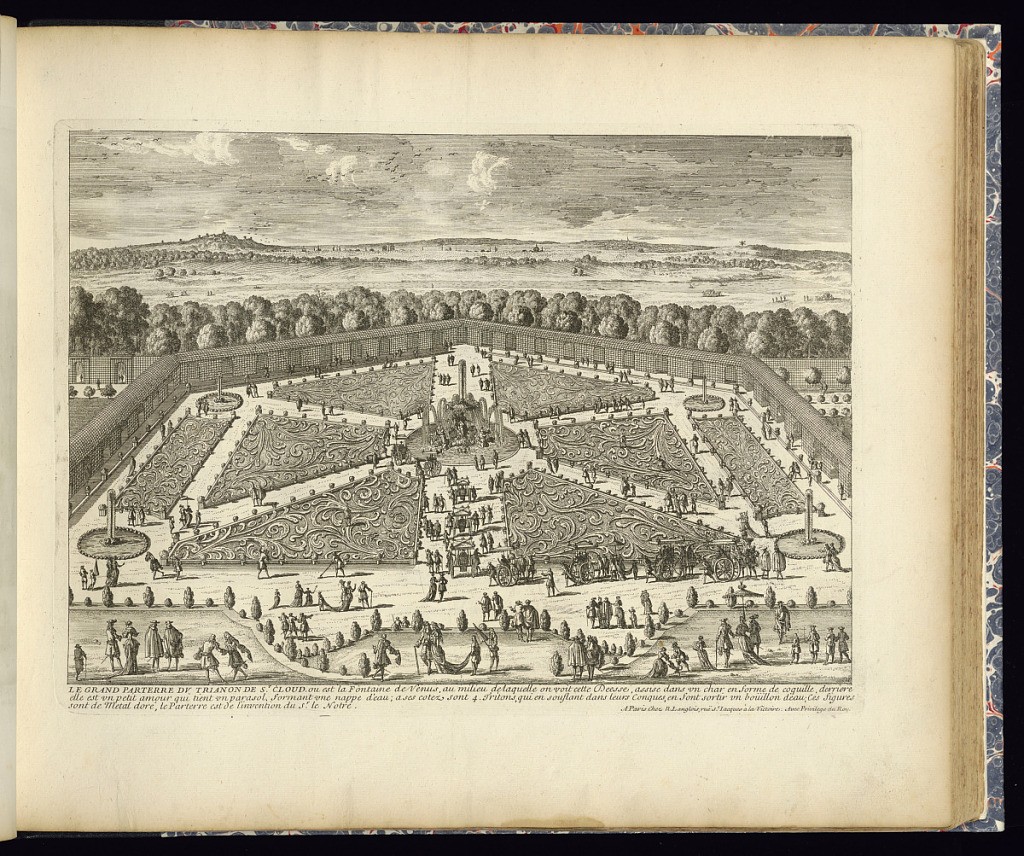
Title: LE GRAND PARTERRE DU TRIANON DE ST CLOUD
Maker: Adam Perelle, French, 1638 – 1695
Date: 1681–1703
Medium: Etching on laid paper
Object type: Print
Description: A view of the grand parterre in the garden of St Cloud with a central fountain with a sculptural group including the goddess Venus, and smaller fountains in the corners, framed by a trellis arcade. Trees in the background. Figures, sedan chairs, and chariots along the paths. The plate is titled with a description of the garden.